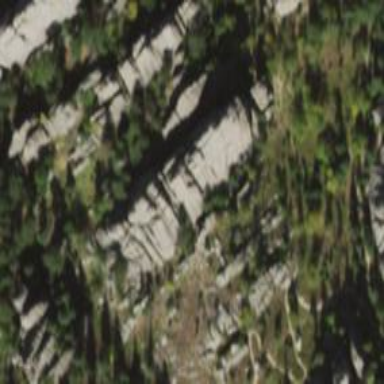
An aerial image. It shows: Crag suitable for climbing located by cliff.